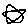
Label: star